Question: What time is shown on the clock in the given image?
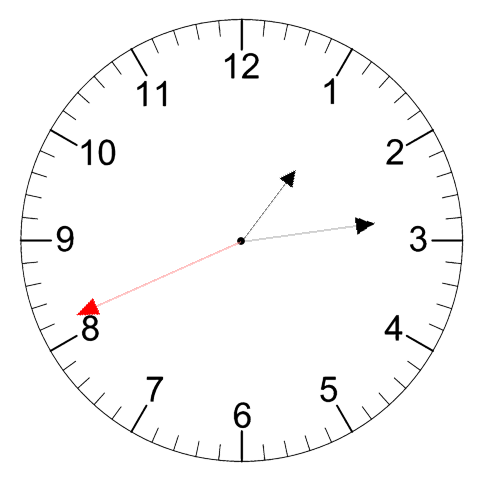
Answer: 01:13:41